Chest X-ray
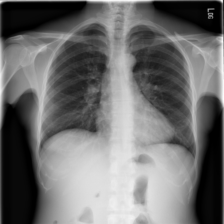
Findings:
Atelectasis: negative
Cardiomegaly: negative
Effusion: negative
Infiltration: negative
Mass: negative
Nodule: negative
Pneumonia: negative
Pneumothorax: negative
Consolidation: negative
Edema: negative
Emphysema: negative
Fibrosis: negative
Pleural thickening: negative
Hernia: negative